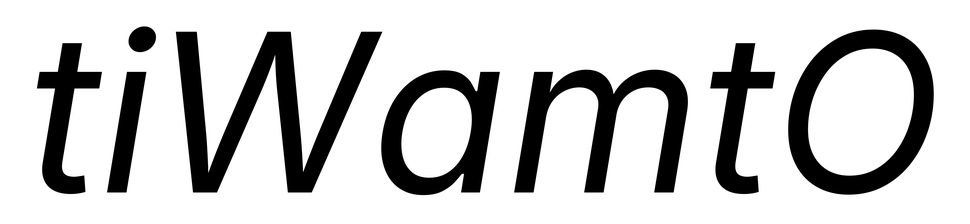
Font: Inter-Italic_Italic